Question: The <URL> gives examples that have the frequency axis set to '[0 500]'. Can I change this to something like '[0 100]'? Obviously running the 'axis' command will do this for me, but that adjusts the end result and "blows up" the resultant plot, make it pixelated. I am basically looking to build a spectrogram that only looks for frequencies between 0-100, not rescaling after building the spectrogram.
Here's an example from that documentation:
'''
T = 0:0.001:2;
X = chirp(T,0,1,150);
spectrogram(X,256,250,256,1E3,'yaxis');
'''
This produces the following:

Everything below 350Hz is unneeded. Is there a way to not include everything between 350 to 500 when building the spectrogram, rather than adjusting axes after the fact?
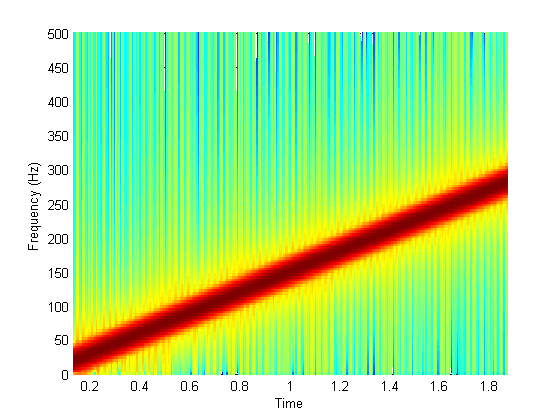
Answer: From the documentation:
> [S,F,T] = spectrogram(x,window,noverlap,F) uses a vector F of frequencies in Hz. F must be a vector with at least two elements. This case computes the spectrogram at the frequencies in F using the Goertzel algorithm. The specified frequencies are rounded to the nearest DFT bin commensurate with the signal's resolution. In all other syntax cases where nfft or a default for nfft is used, the short-time Fourier transform is used. The F vector returned is a vector of the rounded frequencies. T is a vector of times at which the spectrogram is computed. The length of F is equal to the number of rows of S. The length of T is equal to k, as defined above and each value corresponds to the center of each segment.
Does that help you?